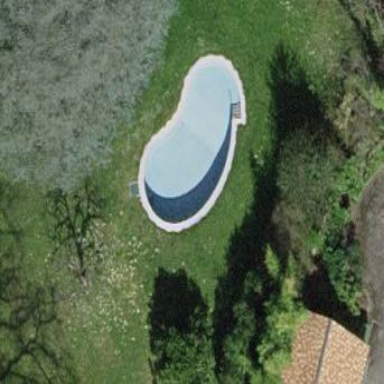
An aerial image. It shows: Swimming pool located in leisure land.